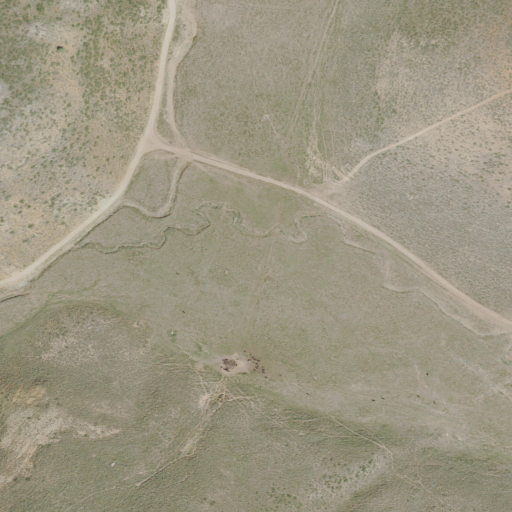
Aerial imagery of valley in Utah named Lodgepole Canyon containing shrub, open development, and evergreen forest